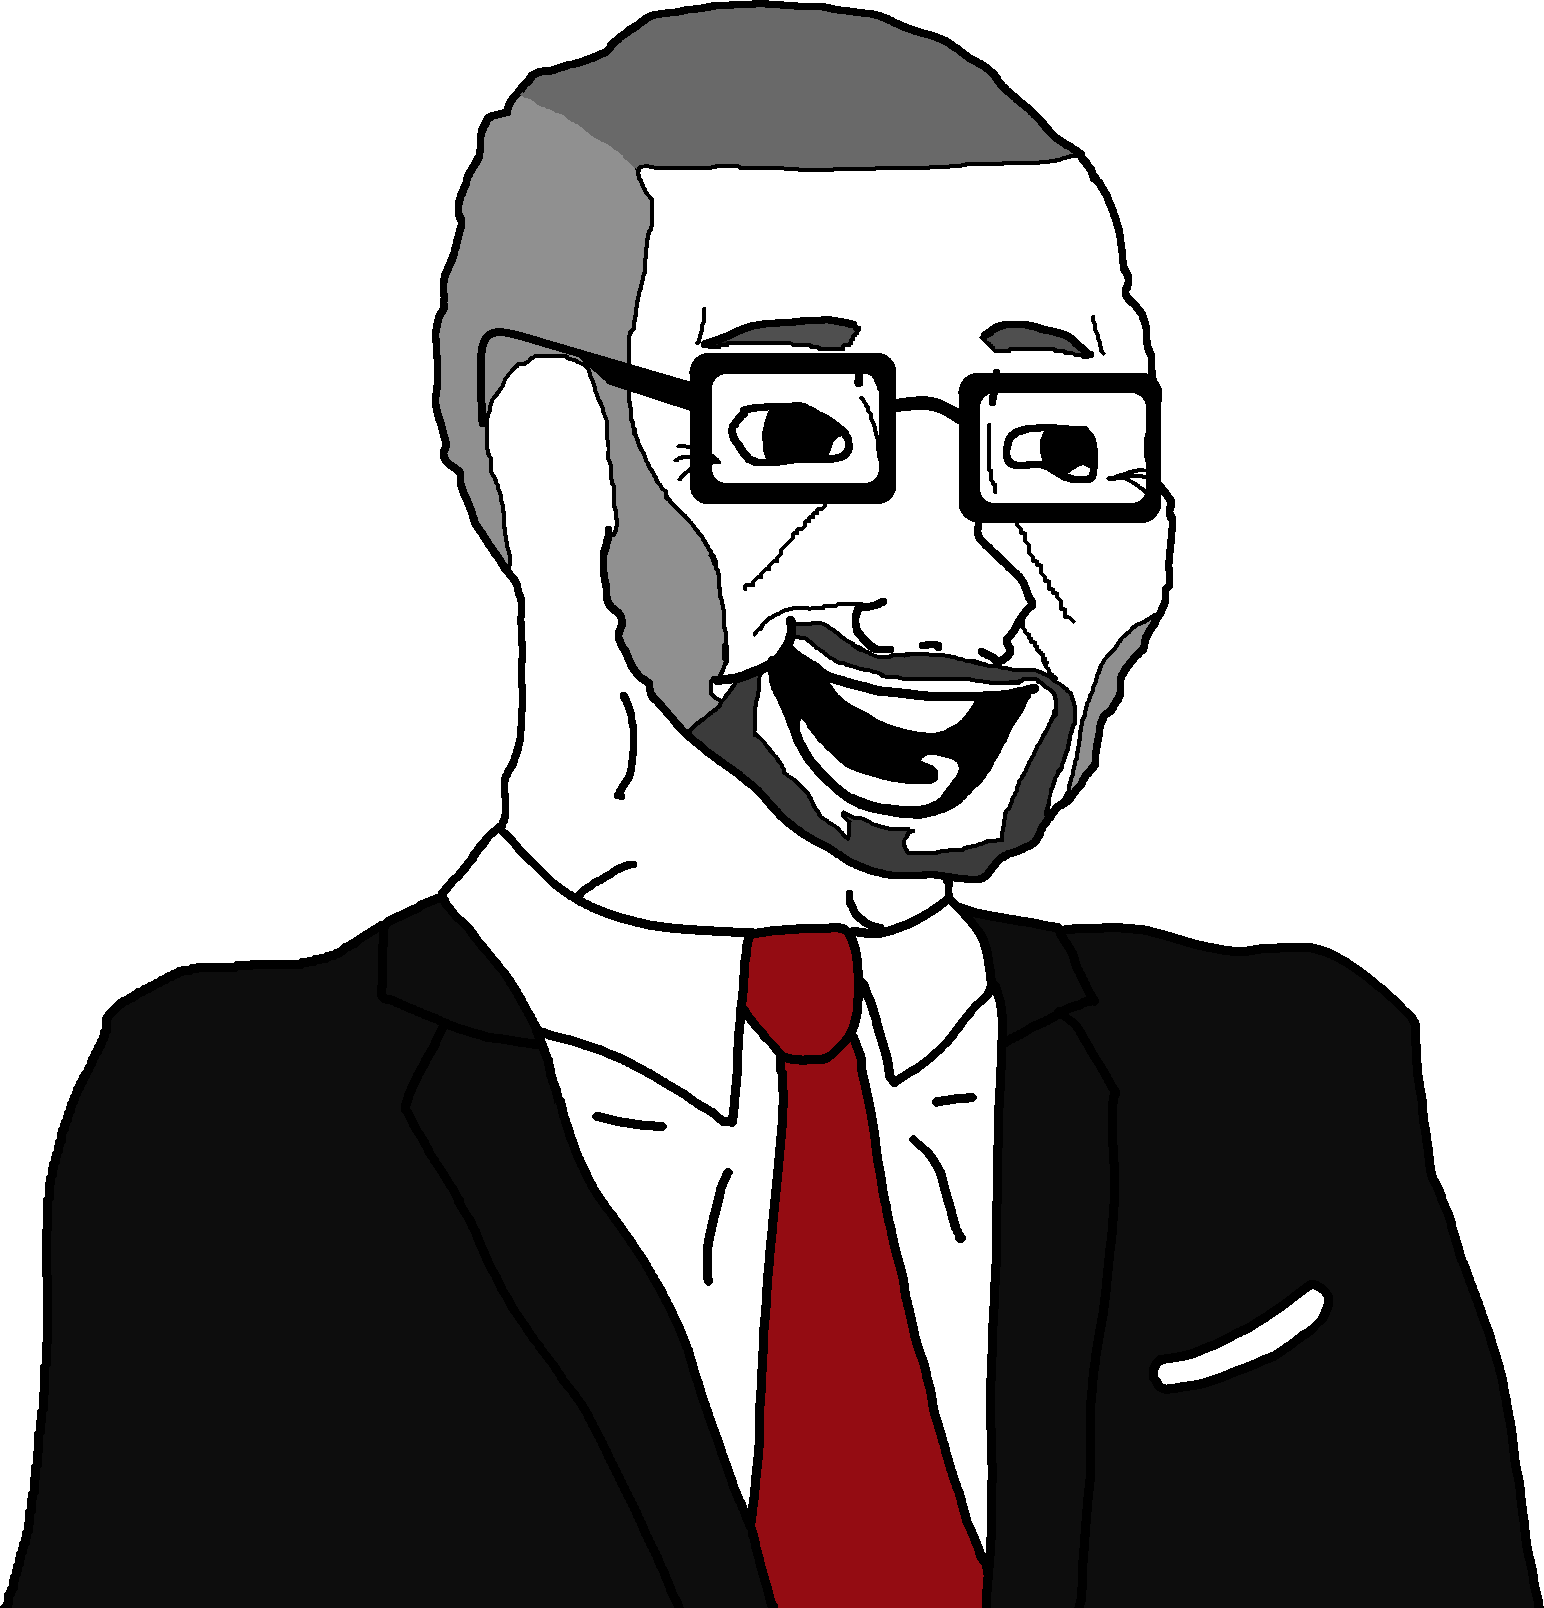
Label: 5_Bloomer